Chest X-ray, PA view. Patient: 37 years old, sex M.
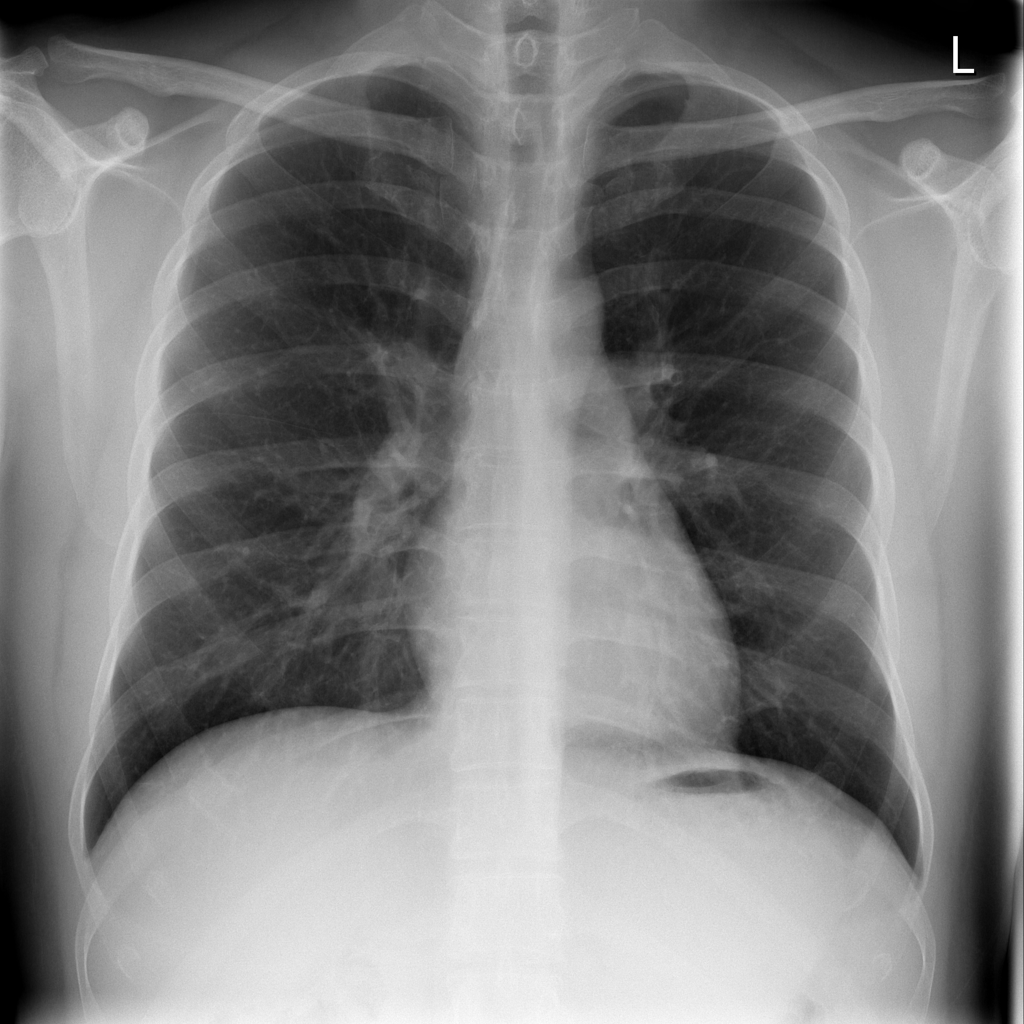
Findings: Infiltration